A bearing vibration time series has been folded into this square grayscale image, one row per segment of consecutive samples. Classify the bearing condition as one of: normal, inner_race, outer_race, ball.
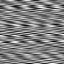
Answer: ball